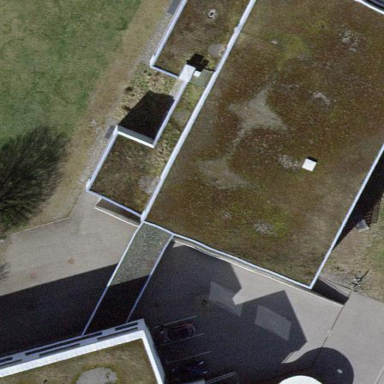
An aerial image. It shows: Solar photovoltaic power generator at school building.